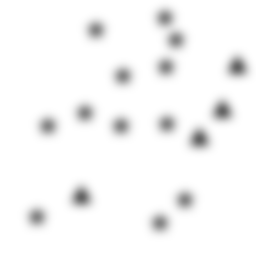
Squares: 0
Triangles: 4
Stars: 12
Total shapes: 16